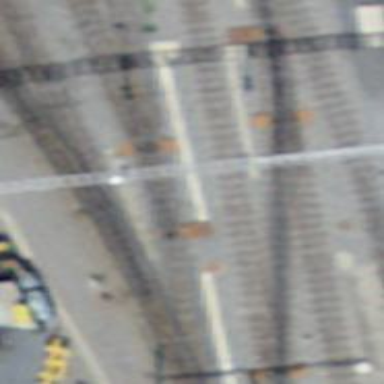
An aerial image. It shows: Narrow-gauge railway with one track and contact line electrification. It serves as spur line.